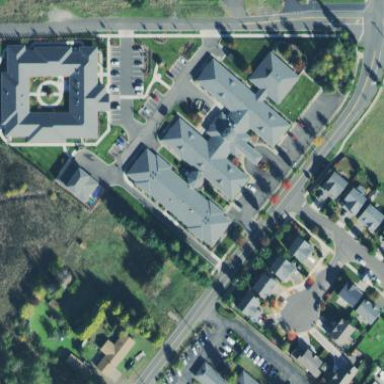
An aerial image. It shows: Nursing home.